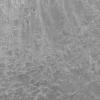
Atmospheric dust classification: not_dusty